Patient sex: F
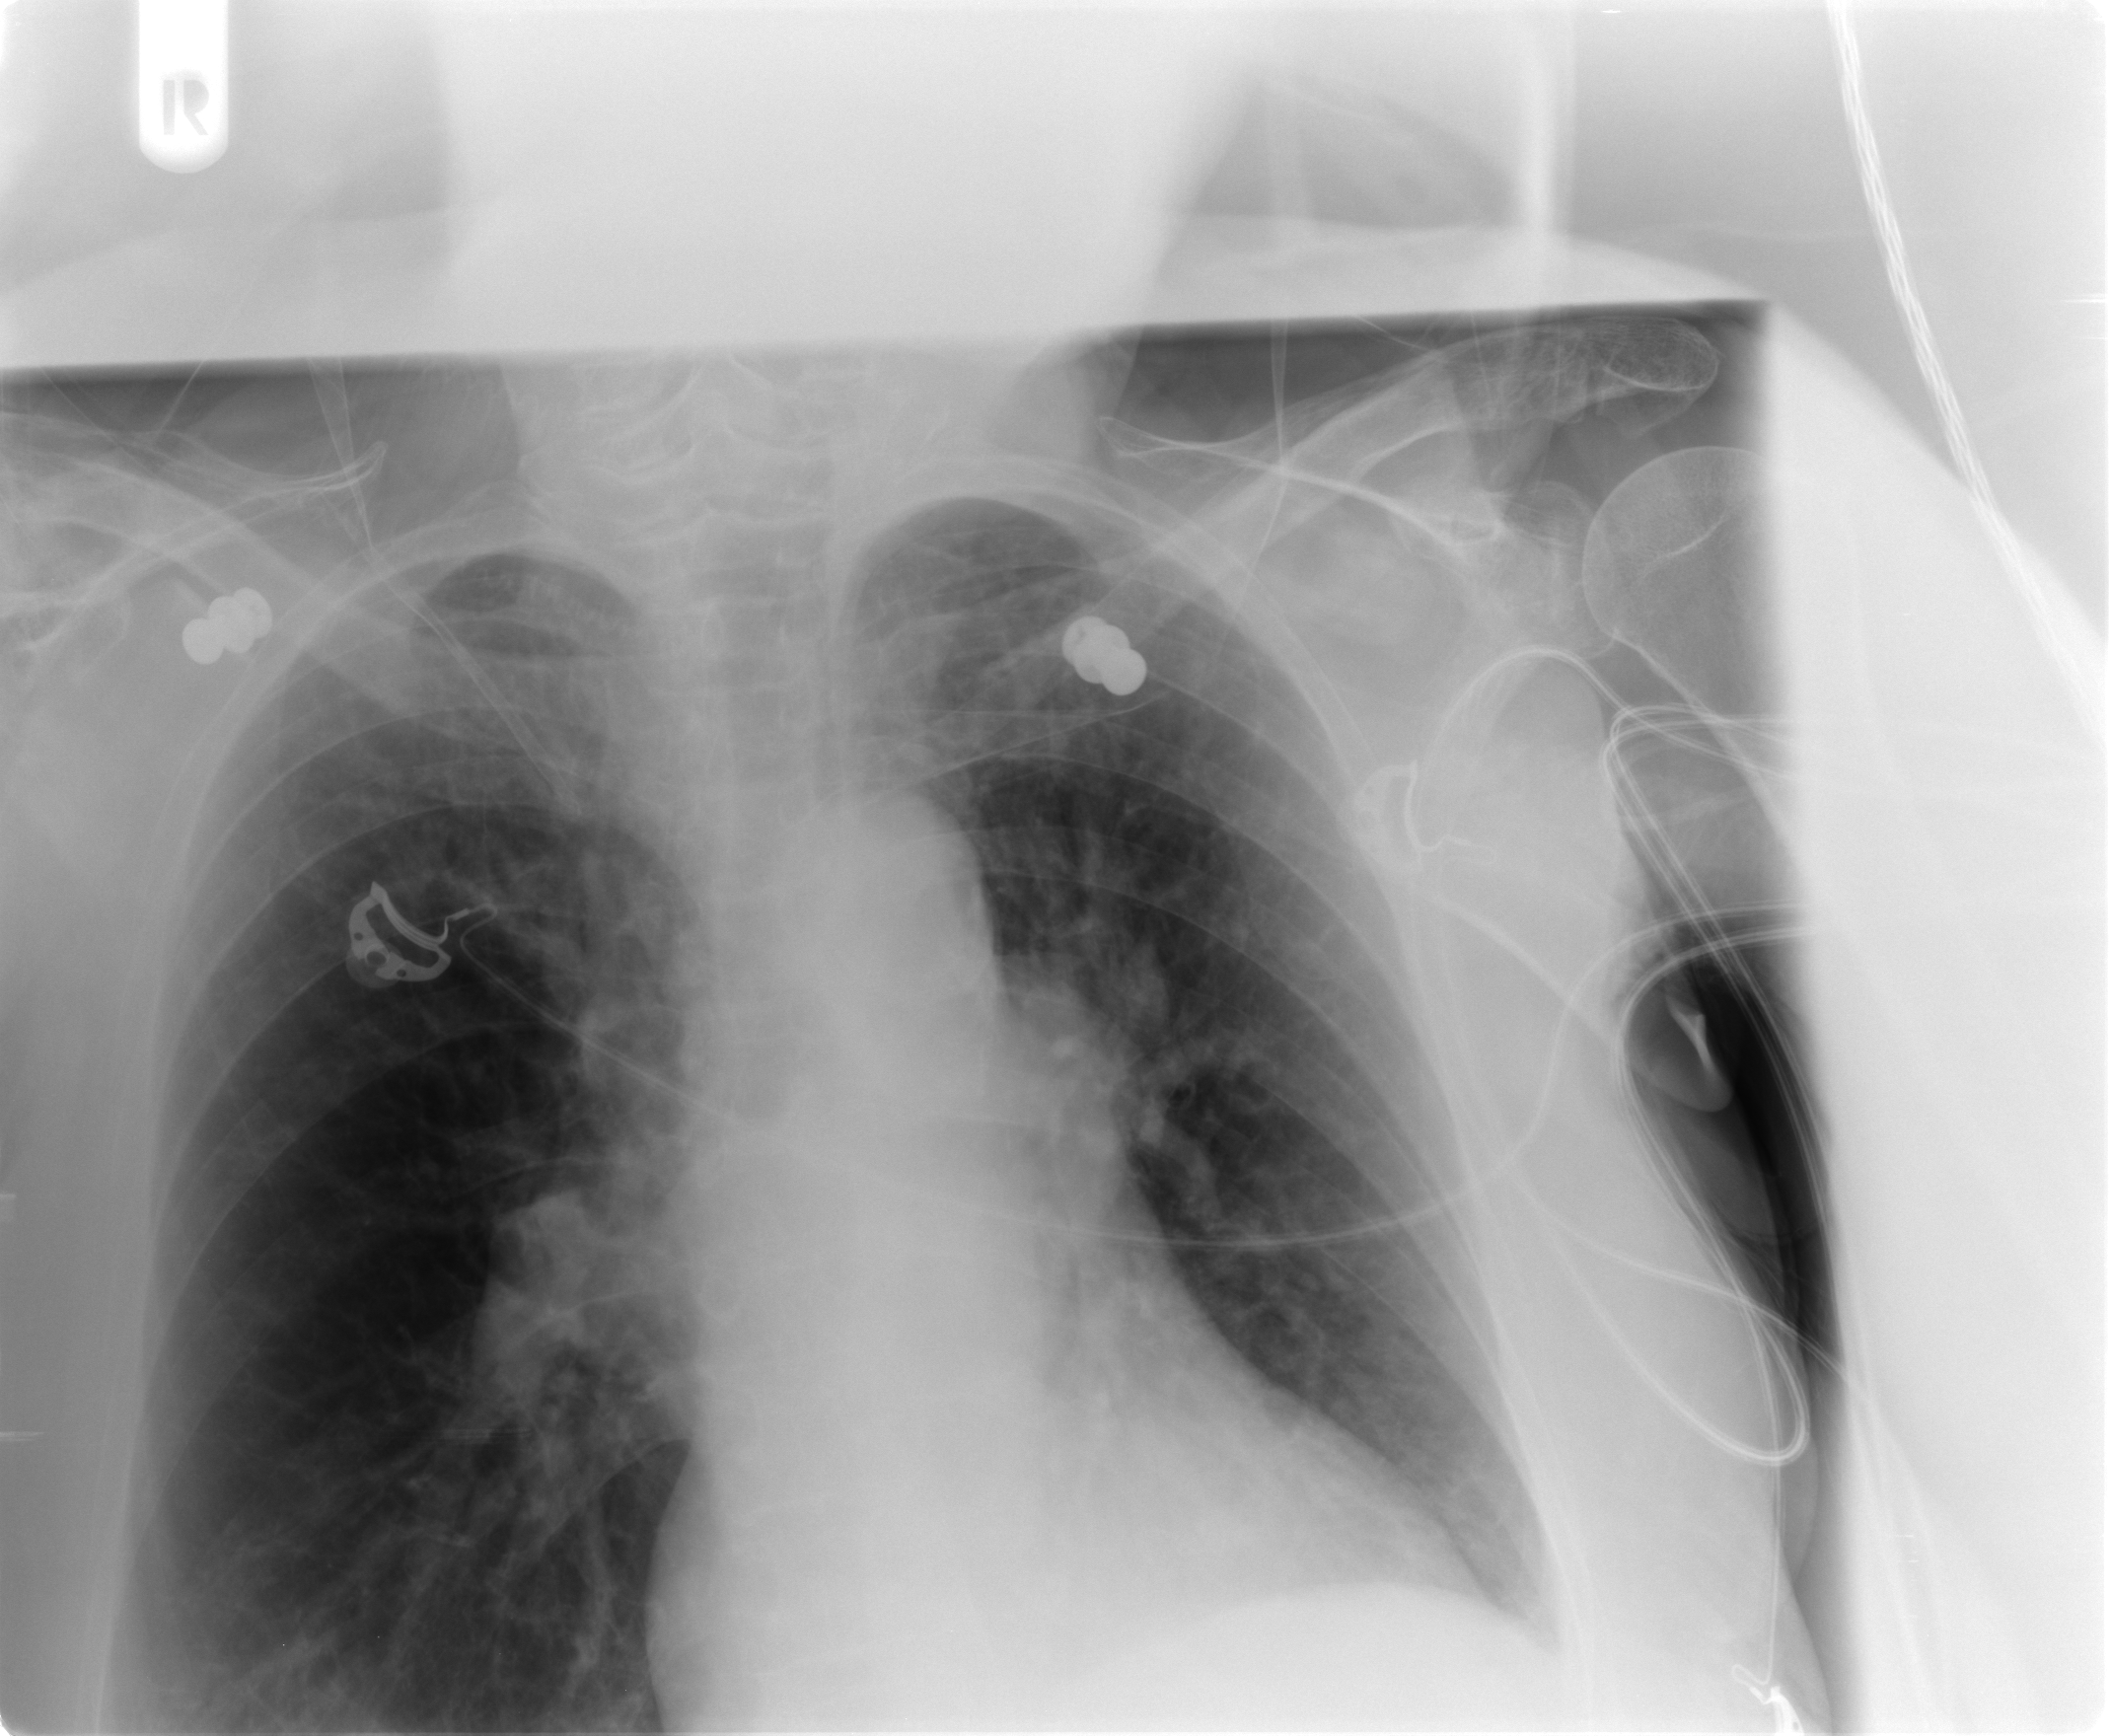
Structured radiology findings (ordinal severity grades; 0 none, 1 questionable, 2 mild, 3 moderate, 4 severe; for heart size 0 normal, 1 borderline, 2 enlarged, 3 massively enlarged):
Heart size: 0
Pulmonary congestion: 2
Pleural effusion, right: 0
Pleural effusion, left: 0
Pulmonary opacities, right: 2
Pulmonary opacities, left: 0
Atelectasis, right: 0
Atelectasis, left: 0